Question: I have two images with flowers for each side of the iPhone screen. I want to add these images to UITableView background.
## The screenshot

: how to add it programmatically or using storyboard?
I want to use this flowers for each iPhone screen, is it possible? Or should I add it at each ViewController in storyboard?
## The code I made
'''
UIImageView *leftFlowersIView = [[UIImageView alloc] initWithFrame:CGRectMake(0, 0, 36, 455)];
[leftFlowersIView setImage:[UIImage imageNamed:@"flower_left.png"]];
[self.tableView.backgroundView addSubview:leftFlowersIView];
UIImageView *rightFlowersIView = [[UIImageView alloc] initWithFrame:CGRectMake([UIScreen mainScreen].bounds.size.width - 36, 0, 36, 455)];
[rightFlowersIView setImage:[UIImage imageNamed:@"flower_right.png"]];
[self.tableView.backgroundView addSubview:rightFlowersIView];
'''
I received a blank background.
'''
[self.view addSubview:leftFlowersIView];
'''
It works, but when I am scrolling down - the background is scrolling too.
'''
self.tableView.backgroundView = leftFlowersIView;
'''
The image is stretched to fill the screen.
Thanks in advance, Artem.
## The result is
'''
UIImageView *backgroundIView = [[UIImageView alloc] initWithFrame:CGRectMake(0, 0, [UIScreen mainScreen].bounds.size.width, [UIScreen mainScreen].bounds.size.height)];
UIImageView *leftFlowersIView = [[UIImageView alloc] initWithFrame:CGRectMake(0, 0, 36, 455)];
[leftFlowersIView setImage:[UIImage imageNamed:@"flower_left.png"]];
[backgroundIView addSubview:leftFlowersIView];
UIImageView *rightFlowersIView = [[UIImageView alloc] initWithFrame:CGRectMake([UIScreen mainScreen].bounds.size.width - 36, 0, 36, 455)];
[rightFlowersIView setImage:[UIImage imageNamed:@"flower_right.png"]];
[backgroundIView addSubview:rightFlowersIView];
self.tableView.backgroundView = backgroundIView;
'''
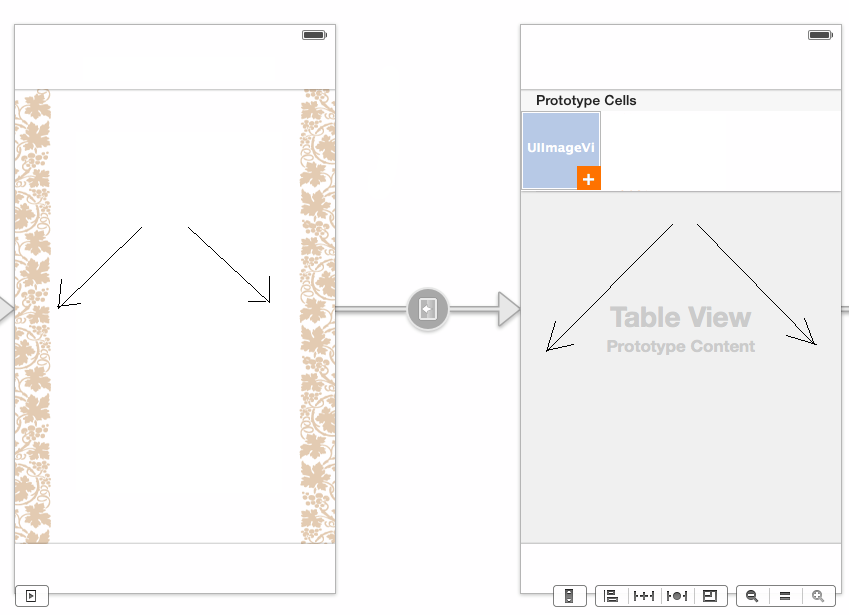
Answer: For this you can make a single image with frame equal to the table view frame, then just add below code:
tableview.backgroundColor = [UIColor colorWithPatternImage:yourimage];